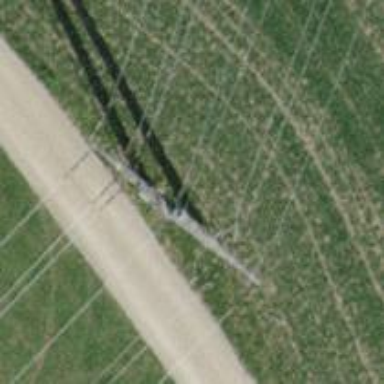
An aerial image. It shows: Concrete power pole.